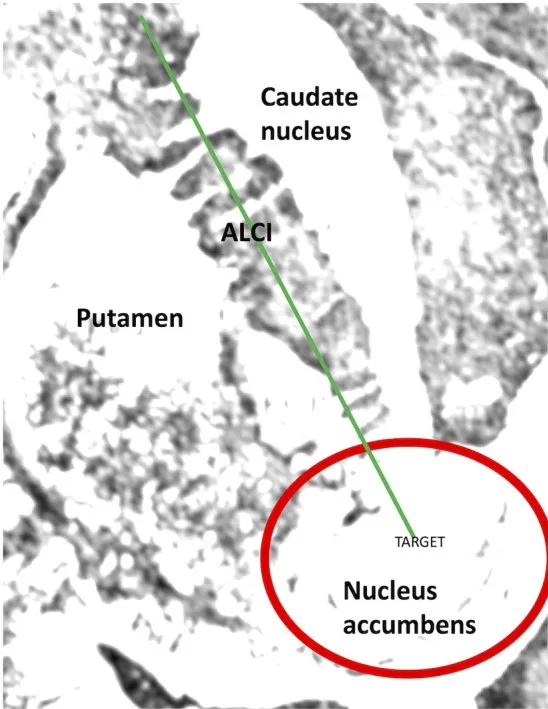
Nucleus accumbens and the site of neurostimulation (red circle).
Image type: pathology (h&e)